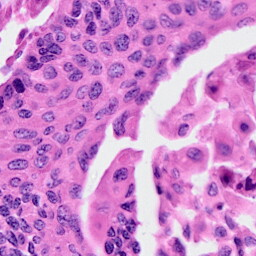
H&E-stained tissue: Cervix